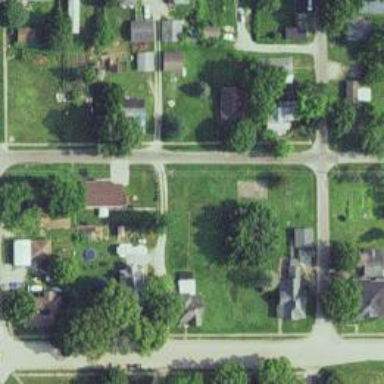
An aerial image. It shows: Alley classified as service road.